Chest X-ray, PA view. Patient: 48 years old, sex F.
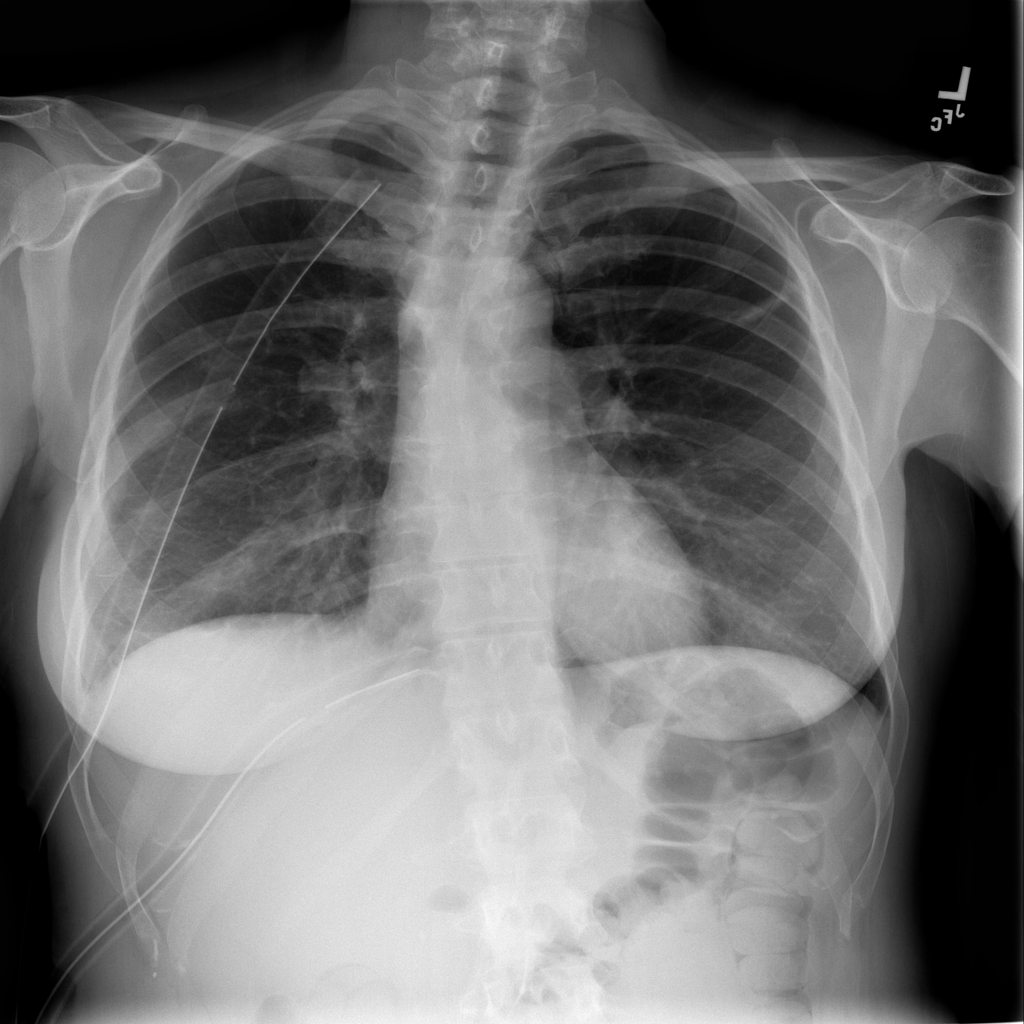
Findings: No Finding